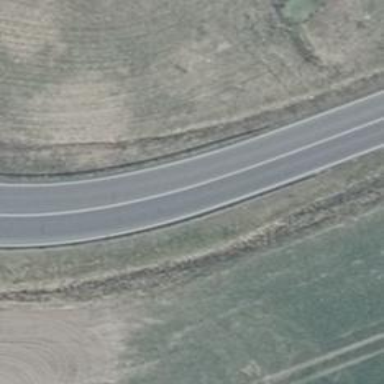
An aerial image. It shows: Trunk link highway with asphalt surface.